Question: I am making an application using LWUIT.
1. There is a form
2. There is a list embedded on the form.
3. The list has 5 elements.
4. Initially, when I first load the app, if I choose the 1st element, 2nd gets chosen; when I choose the second the 3rd gets chose and and so on (Weird!)
5. I am not able to click any button on the screen either
6. next what I do is, shift to a different from using arrow keys (of the keyboard... I am running the app on a simulator btw)
7. Then I come back to the first form and now everything works as expected(no weird behaviour).
8. What could be the issue?
9. I am using Sun Java Micro Edition SDK 3.0 (default touch screen for testing)
My code is:
'''
List dummy = new List();
dummy.addItem("wewerwer");
dummy.addItem("wewerdswer");
dummy.addItem("wewqweerwer");
dummy.addItem("dscxwewerwer");
dummy.addItem("jhgwewerwer");
mainListForm.setLayout(new BorderLayout());
mainListForm.addComponent(BorderLayout.CENTER,dummy);
mainListForm.show();
'''
What could possible be going wrong here?
I think there is a bug here. I have attached the complete code below along with the screen shot
'''
import javax.microedition.midlet.*;
import com.sun.lwuit.*;
import com.sun.lwuit.events.*;
import com.sun.lwuit.plaf.UIManager;
import com.sun.lwuit.util.Resources;
public class Demo extends MIDlet implements ActionListener {
private Form mForm;
List abc;
public void startApp() {
Display.init(this);
try {
Resources r = Resources.open("/Test.res");
UIManager.getInstance().setThemeProps(r.getTheme(
r.getThemeResourceNames()[0])
);
} catch (Exception e){
System.out.println(e.toString());
}
if (mForm == null) {
Button click = new Button("Press me!");
click.addActionListener(new ActionListener() {
public void actionPerformed(ActionEvent ae) {
System.out.println("I have been pressed");
}
});
abc = new List();
abc.addItem("Str1");
abc.addItem("Str2");
abc.addItem("Str3");
abc.addItem("Str4");
abc.addItem("Str5");
abc.addItem("Str6");
Form f = new Form("Hello, LWUIT!");
abc.addActionListener(this);
f.addComponent(abc);
Command exitCommand = new Command("Exit");
f.addCommand(exitCommand);
f.addCommandListener(this);
f.addComponent(click);
f.show();
}
}
public void pauseApp() {
}
public void destroyApp(boolean unconditional) {
}
public void actionPerformed(ActionEvent ae) {
System.out.println(abc.getSelectedIndex());
}
}
'''

So now when I click on 'Str1' of the list Str2 gets selected and so on.
IDE: Netbeans
Emulator: Default Touch screen phone
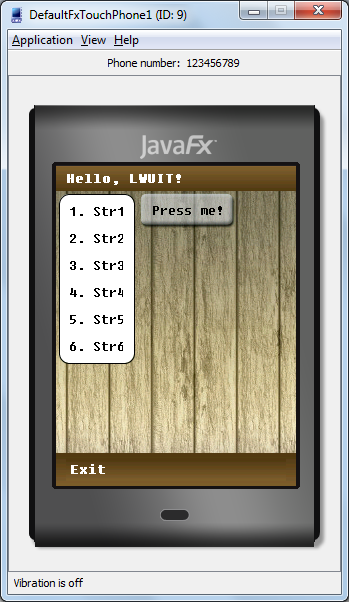
Answer: OK....so this is how you resolve it.
After the form is displayed remove the list from the form and again add it to the form and then repaint the form.
1) form.addComponenet(BorderLayout.center,list);
2) form.show();
1)form.addComponenet(BorderLayout.center,list);
2)form.show();
3)form.setScrollable(false);
I know its kind of strange, but this way the list index selection works smooth for touch screen phones.